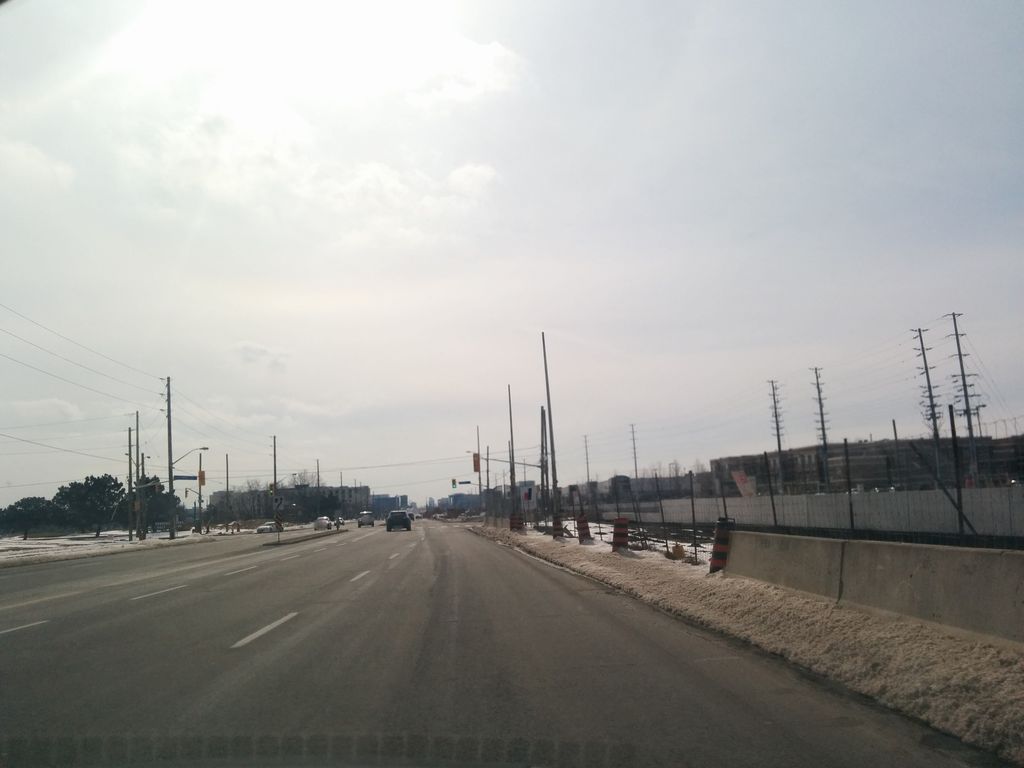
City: toronto